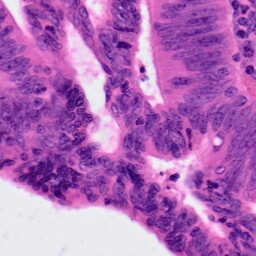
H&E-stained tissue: Colon